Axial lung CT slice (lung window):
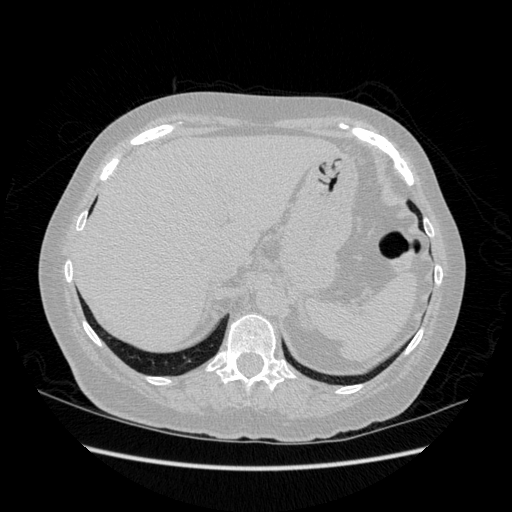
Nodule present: no